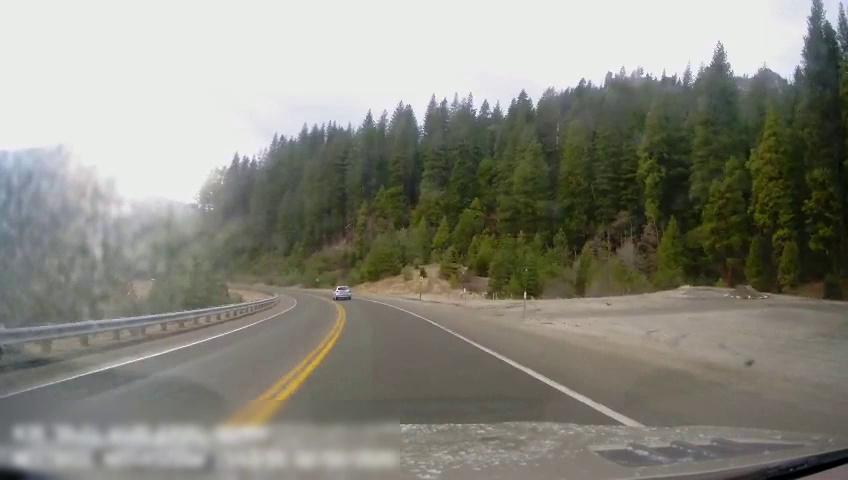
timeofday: Day
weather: Sunny
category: Drivable Space
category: Vehicles | SUV
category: Lanes | Alternate Lane
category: Lanes | Current Lane
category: Lanes | Opposite Lane
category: Lanes | Opposite Lane